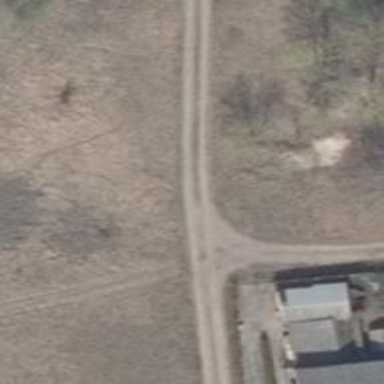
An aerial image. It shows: Service road with ground surface.